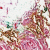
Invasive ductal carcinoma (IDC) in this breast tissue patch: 0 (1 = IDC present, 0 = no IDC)